Interaction volume radius: 5 \u00c5
Interaction volume height: 30 \u00c5
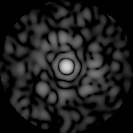
Disorder parameter: 0.8112